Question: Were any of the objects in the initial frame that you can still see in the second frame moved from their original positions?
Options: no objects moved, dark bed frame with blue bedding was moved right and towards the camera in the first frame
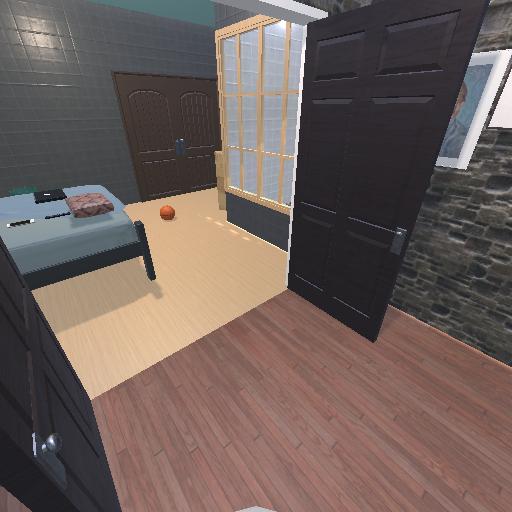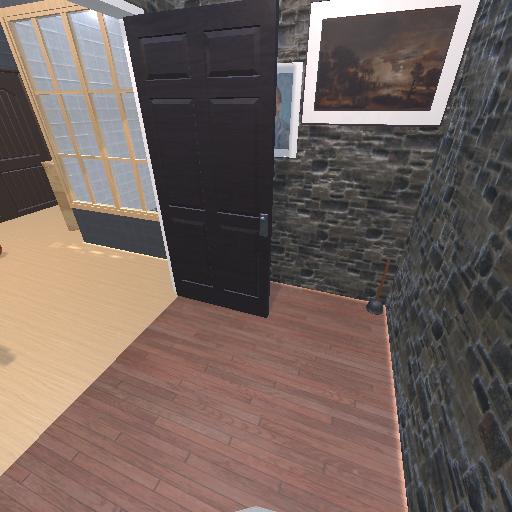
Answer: no objects moved